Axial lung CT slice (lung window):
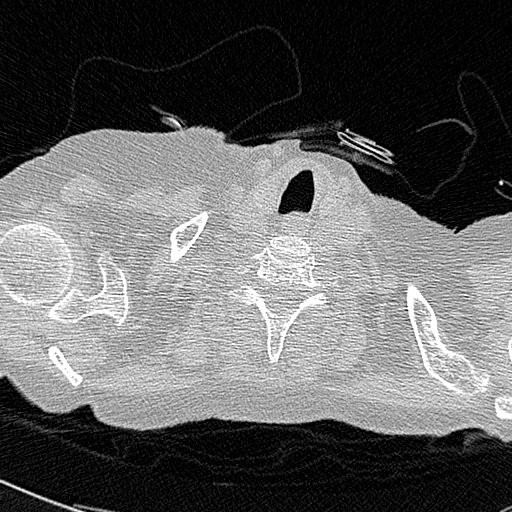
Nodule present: no